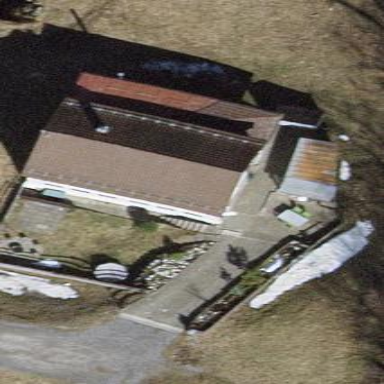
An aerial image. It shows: Simple house.